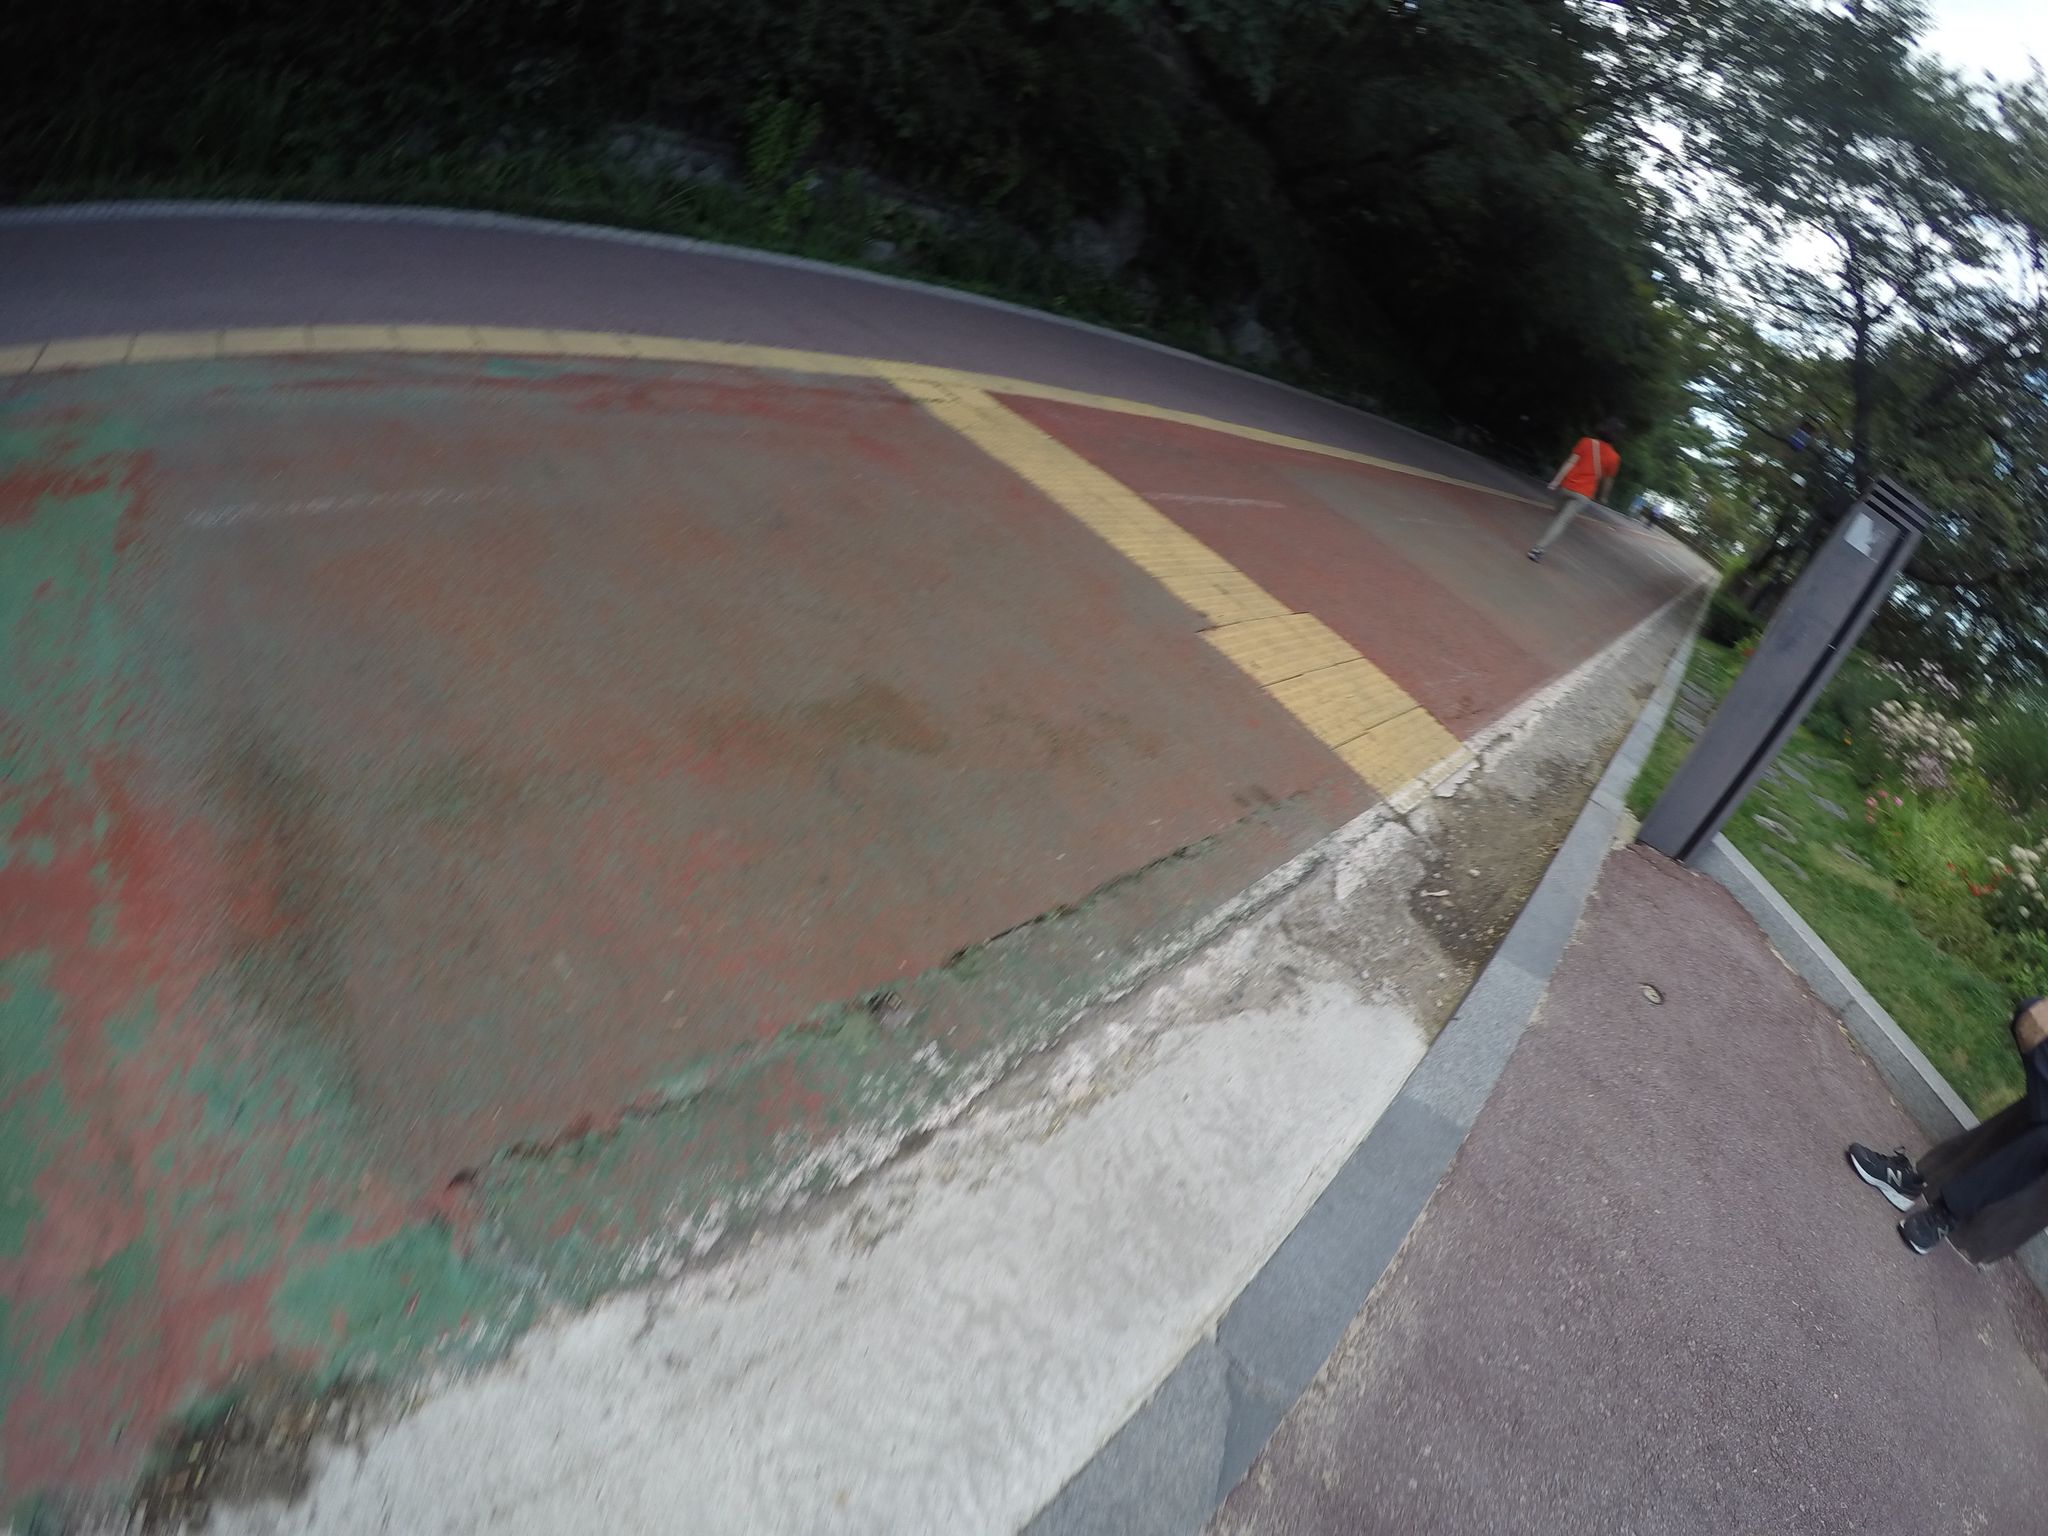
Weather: clear
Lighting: day
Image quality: slightly poor
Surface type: cycling surface
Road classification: unclassified, service, path
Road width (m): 2.0
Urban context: urban centre
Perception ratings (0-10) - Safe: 4.43, Lively: 4.29, Beautiful: 6.91, Boring: 4.47, Depressing: 5.71, Wealthy: 0.76